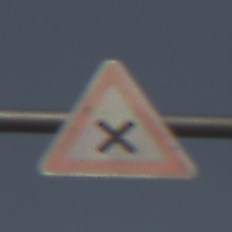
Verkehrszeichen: KreuzungOderEinmuendung
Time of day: MorningAfternoon
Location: Outdoor (Nature)
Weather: PartlyCloudy
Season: NotSpecified
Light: Natural